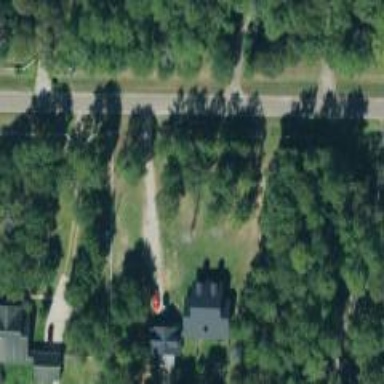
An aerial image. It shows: Driveway leading to service road.